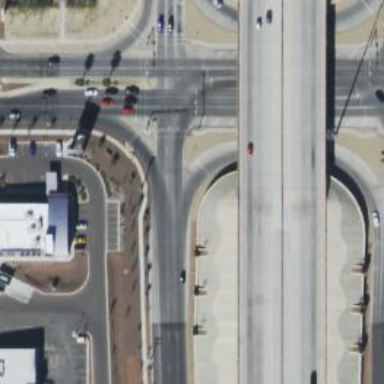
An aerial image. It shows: Frontage road with asphalt surface classified as secondary link.